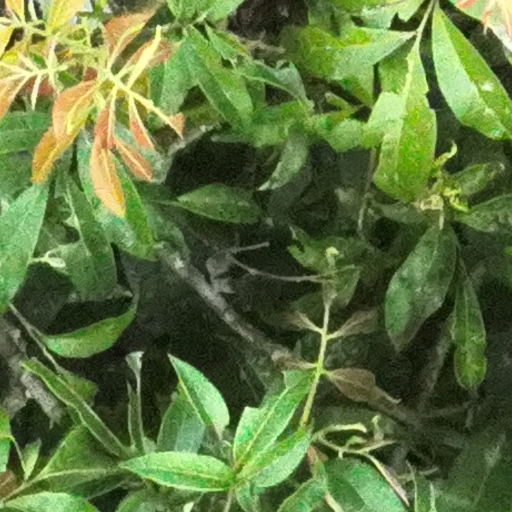
Species: Trichilia tuberculata
GBIF accepted scientific name: Trichilia tuberculata
Crown area (m\u00b2): 143.99